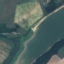
Land use / land cover: River